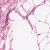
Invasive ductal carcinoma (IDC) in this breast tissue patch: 0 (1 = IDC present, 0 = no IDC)